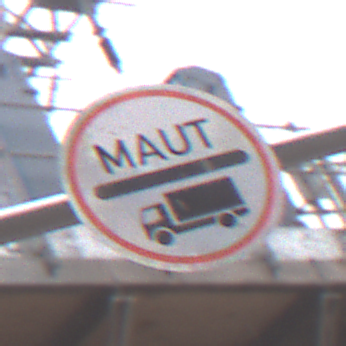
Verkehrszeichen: Mautpflicht
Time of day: MorningAfternoon
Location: Outdoor (Urban)
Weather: Overcast
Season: NotSpecified
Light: Natural